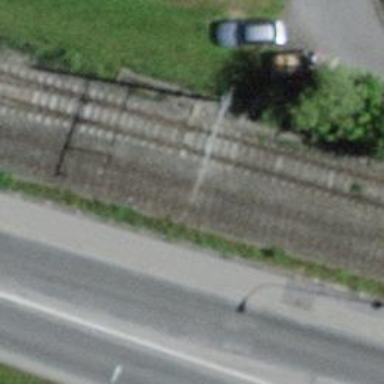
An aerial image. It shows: Railway switch.